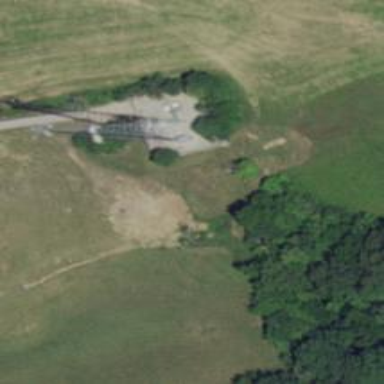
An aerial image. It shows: Mast tower used for communication.